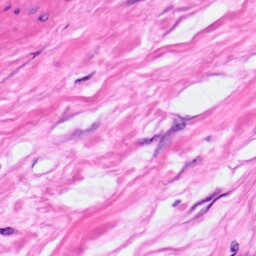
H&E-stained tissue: Pancreatic